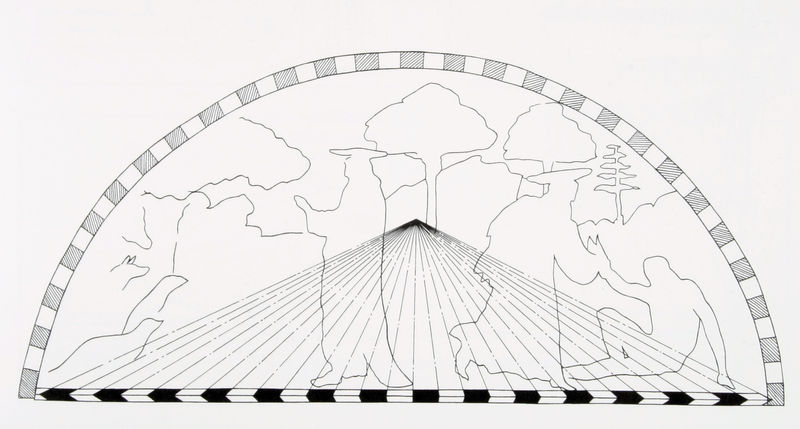
Titel: Erschaffung der Tiere und des Adam, Schema der perspektivischen Konstruktion (nach Sindona-Rossi)
Künstler: Paolo Uccello
Standort: (Standort unbekannt - Schemata)
Institution: Perspektive
Schlagwörter: baum, gott, hand, mann, weiß, wolf, bäume, landschaft, menschen, sitzen, grau, hut, männer, schwarz, skizze, zeichnung, tier, tiere, arm, rahmen, gelehrte, türbogen, vögel, personen, papier, umrisse, bogen, perspektive, studie, abstrakt, linien, rand, rundbogen, gestreift, umriss, adam, fuss, strahlen, linie, zentralperspektive, scharz, gänse, entwurf, franz, schema, halbkreis, halbrund, heiligenschein, fuchs, fluchtpunkt, hilfe, segnen, konstruktion, florenz, heiliger, mönche, zentrum, männder, heilige, schemen, szenen, helfen, tunnel, perspektivisch, lunette, strichzeichnung, modul, blickachse, bogenfeld, samariter, gottvater, biber, assisi, erschaffung, aufhelfen, uccello, robbe, seehund, seehunde, rfuchs